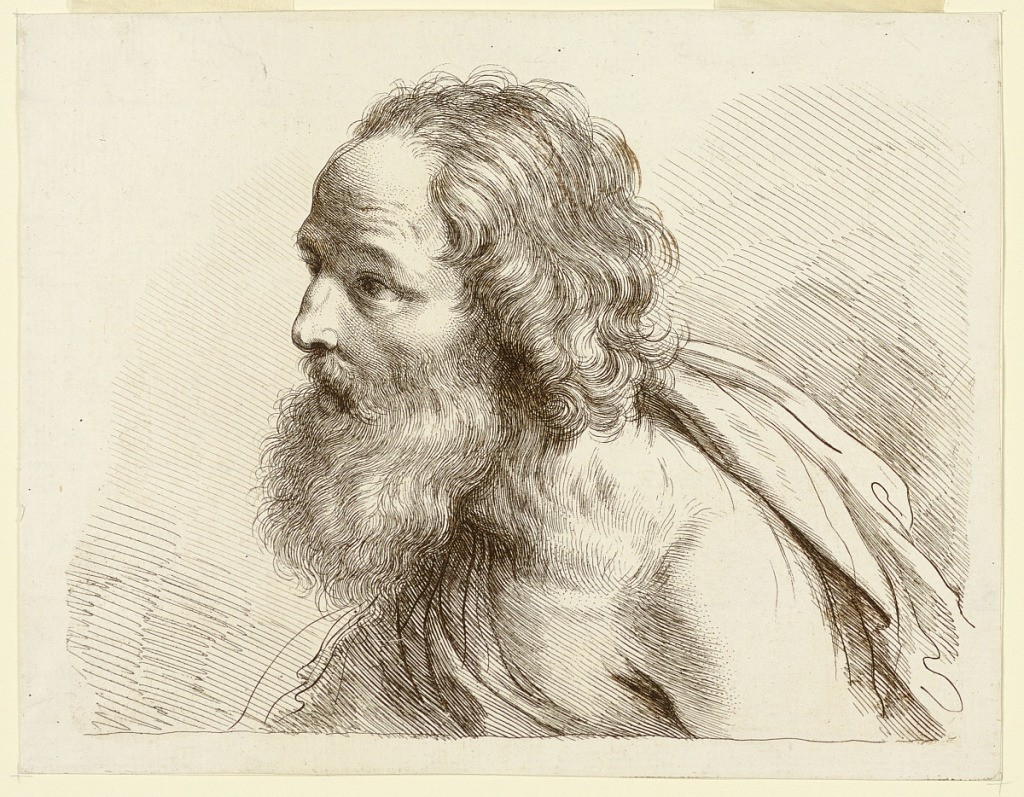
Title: Portrait of an Old Man with a Beard, with Naked Shoulders
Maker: Francesco Bartolozzi, Italian, active England, 1727–1815
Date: ca. 1760–1770
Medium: Engraving in brown ink on white paper
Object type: Print
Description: The man's face turned to the left, in profile, his left shoulder bare, a robe around his chest and over his right shoulder.